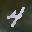
Label: 4